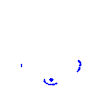
Particle: proton